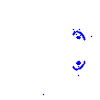
Particle: electron